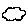
Label: cloud